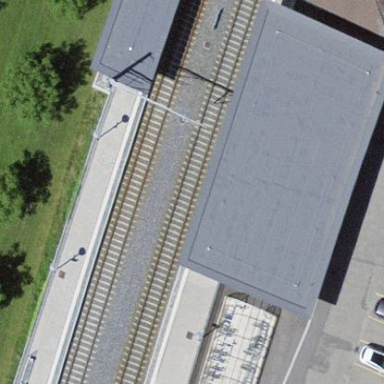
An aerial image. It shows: View of roof of building.